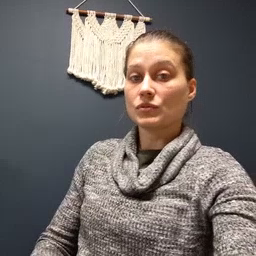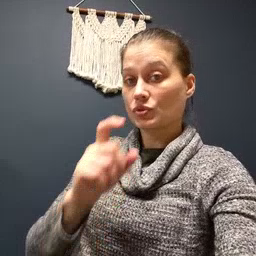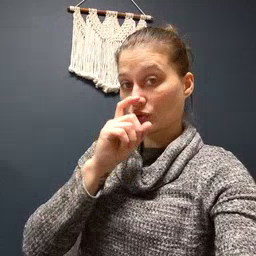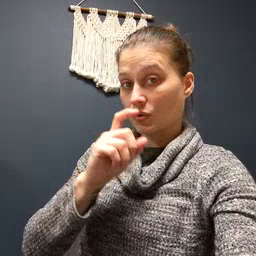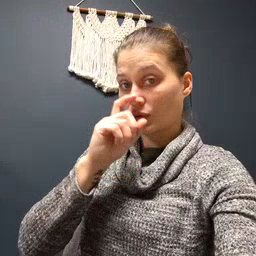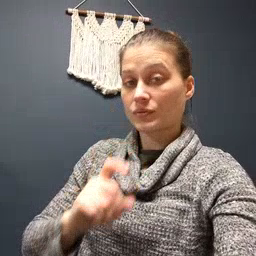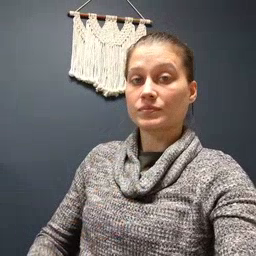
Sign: doll